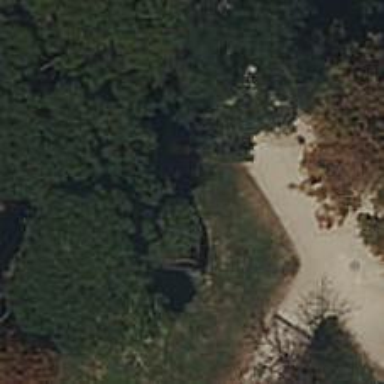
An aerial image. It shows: Evergreen tree with needle-leaved leaves.